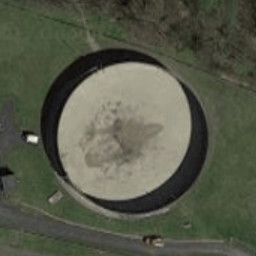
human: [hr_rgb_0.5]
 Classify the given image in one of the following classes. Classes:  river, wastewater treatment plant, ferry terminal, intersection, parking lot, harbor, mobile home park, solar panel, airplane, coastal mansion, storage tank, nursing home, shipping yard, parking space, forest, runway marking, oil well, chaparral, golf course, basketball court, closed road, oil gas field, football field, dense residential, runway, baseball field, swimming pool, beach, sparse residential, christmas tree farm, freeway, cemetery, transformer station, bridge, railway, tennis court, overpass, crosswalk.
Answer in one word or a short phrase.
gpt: storage tank